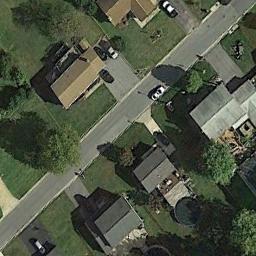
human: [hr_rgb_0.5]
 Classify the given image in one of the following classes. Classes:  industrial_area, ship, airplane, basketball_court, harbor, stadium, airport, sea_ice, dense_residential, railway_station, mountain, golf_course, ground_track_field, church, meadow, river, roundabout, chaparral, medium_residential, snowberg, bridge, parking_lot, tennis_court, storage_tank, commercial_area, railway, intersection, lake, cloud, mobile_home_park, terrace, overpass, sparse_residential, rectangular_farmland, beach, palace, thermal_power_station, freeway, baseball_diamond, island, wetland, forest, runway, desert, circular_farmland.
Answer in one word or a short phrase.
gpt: medium_residential